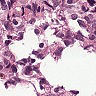
Metastatic tissue present: yes